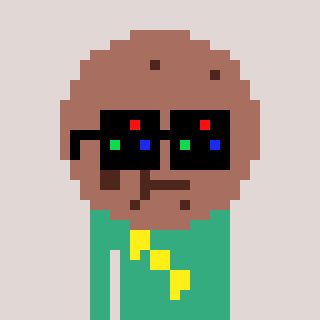
a pixel art character with square black sunglasses, a cookie-shaped head and a teal-colored body on a warm background